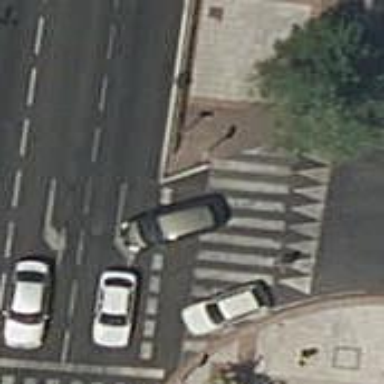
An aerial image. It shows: Uncontrolled zebra crossing with traffic calming table.